Question: With reachability I mean this iOS feature (a feature that makes it easier to use apps with just one hand, it is executed by double-tapping the home button without actually pressing it):

Is it possible to set a background instead of the black screen?
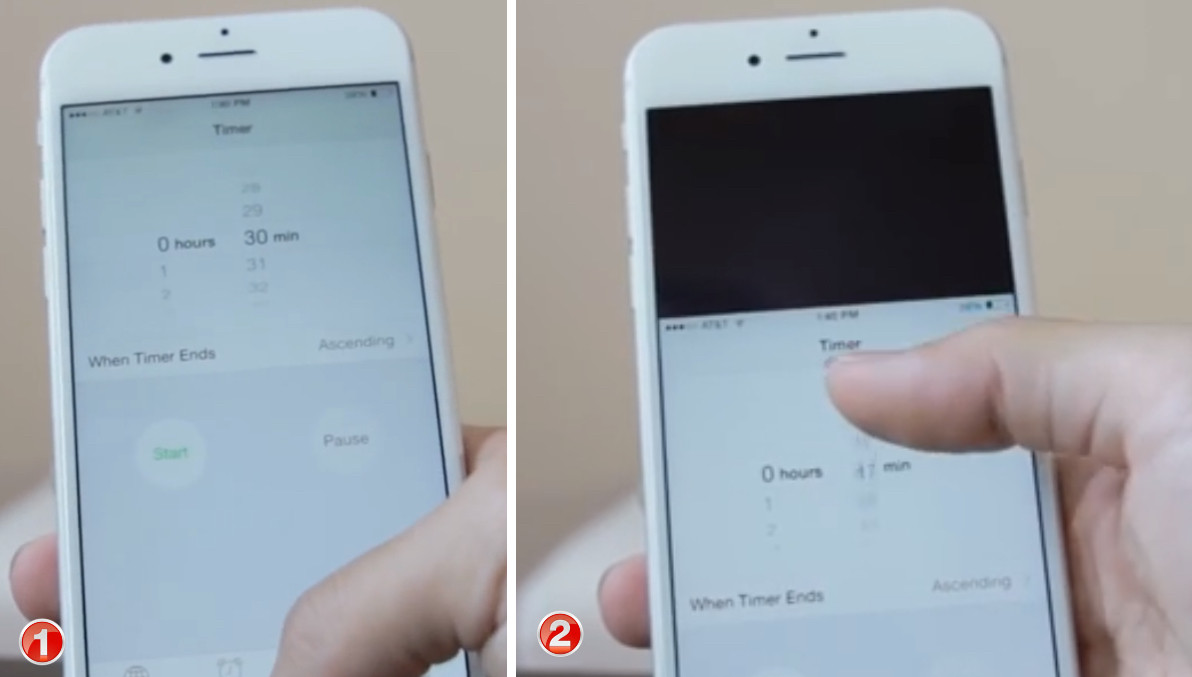
Answer: You can't do it. When you tap the button the system lowers the entire UIWindow of your application so the black background is actually outside your sandbox and you can't touch it.